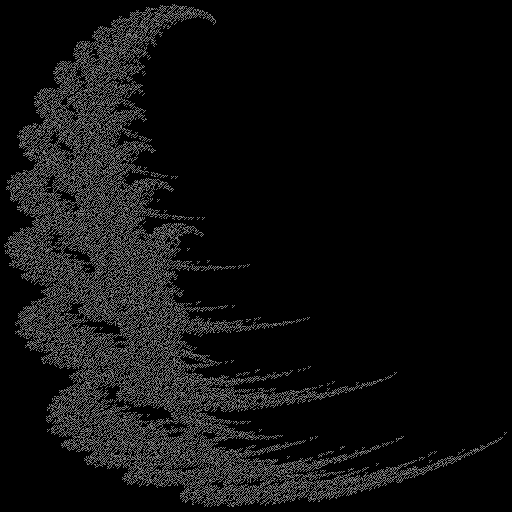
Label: snowdrift